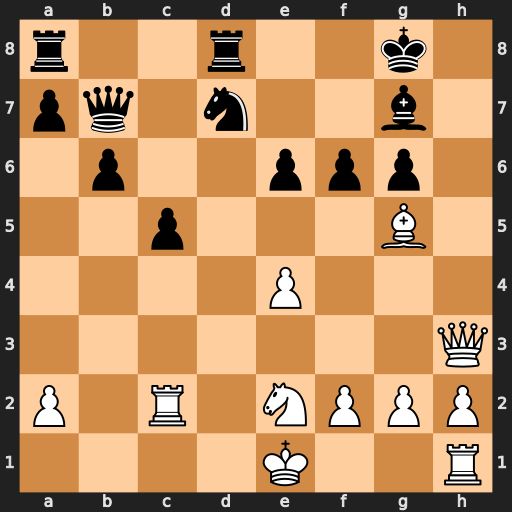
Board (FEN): r2r2k1/pq1n2b1/1p2ppp1/2p3B1/4P3/7Q/P1R1NPPP/4K2R
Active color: w
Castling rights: K
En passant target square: -
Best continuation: Qxe6+ Kf8 Bf4 Ne5 Bxe5